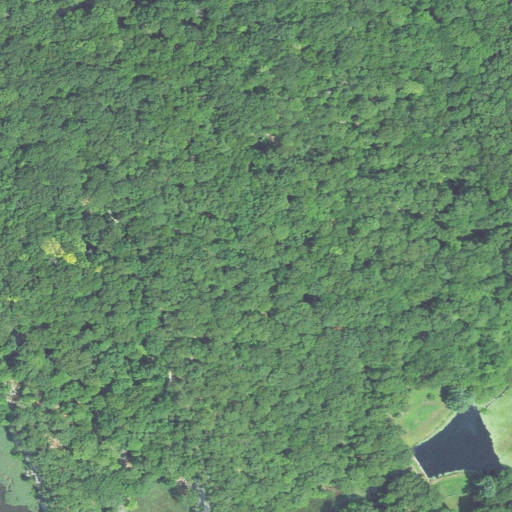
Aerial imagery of mountain in Connecticut named Quarry Hill containing deciduous forest, open development, woody wetlands, mixed forest, herbaceous wetlands, open water, and grassland